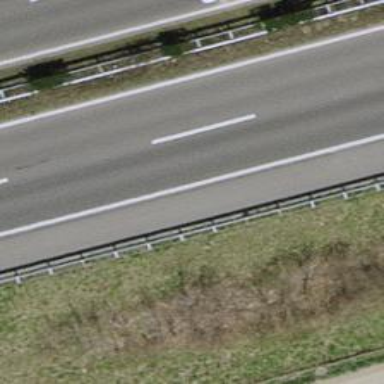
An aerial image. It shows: Asphalt motorway.